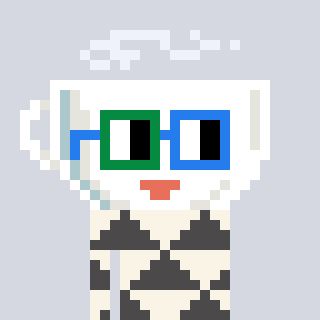
a pixel art character with square green and blue glasses, a mug-shaped head and a grayscale-colored body on a cool background